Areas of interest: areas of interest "Lotus Hill Golf Golf Resort"
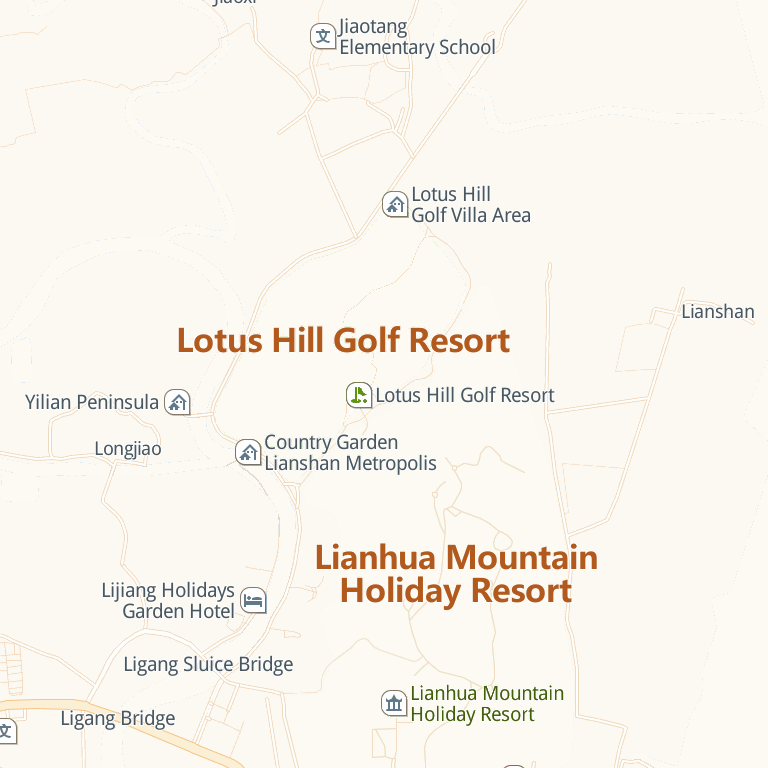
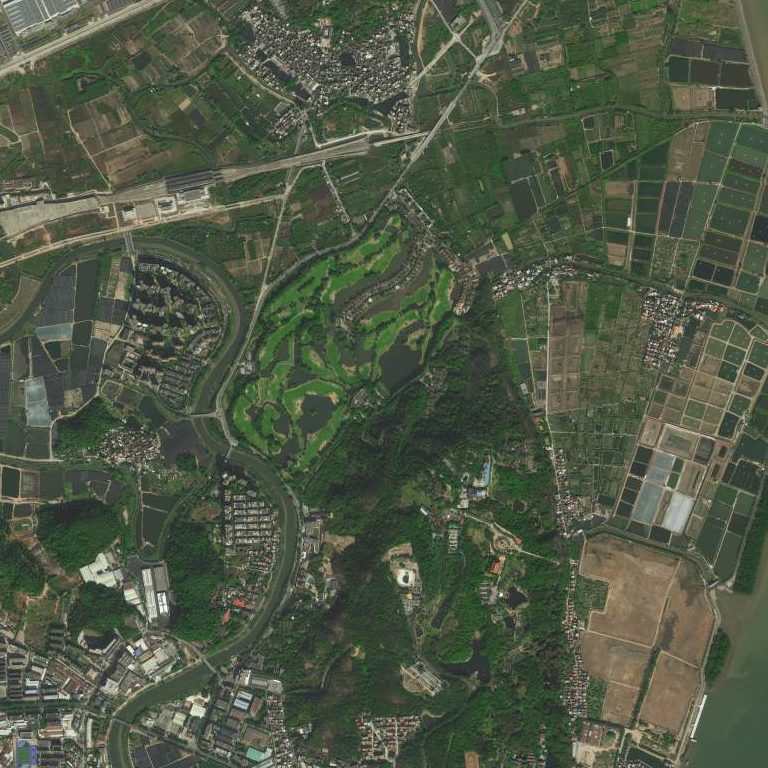